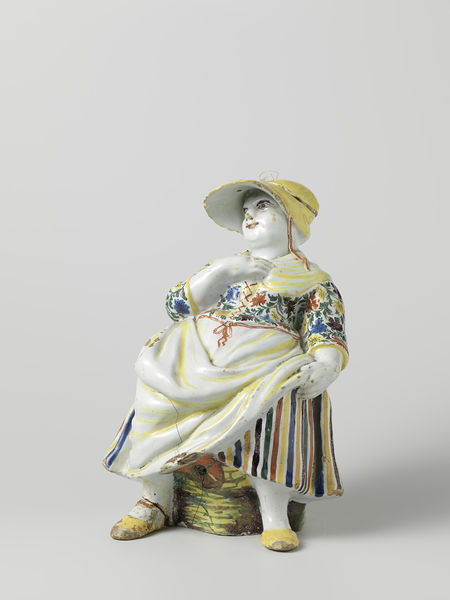
Titel: Chocoladekan van faience
Standort: Amsterdam
Institution: Rijksmuseum
Schlagwörter: gelb, blumen, bunt, frau, hut, muster, rock, schleife, band, bluse, figur, schürze, magd, schuhe, bäuerin, streifen, korb, porzellan, meissen, händlerin, marktfrau, farbigkeit, bauersfrau, folklore, porzellanfigur, folkloristisch